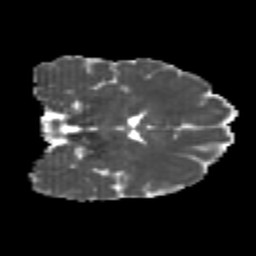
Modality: MD
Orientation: coronal
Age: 21
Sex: female
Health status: healthy
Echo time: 0.074 s